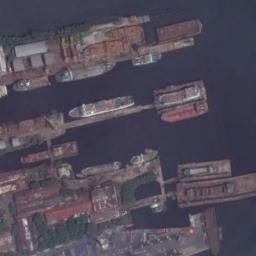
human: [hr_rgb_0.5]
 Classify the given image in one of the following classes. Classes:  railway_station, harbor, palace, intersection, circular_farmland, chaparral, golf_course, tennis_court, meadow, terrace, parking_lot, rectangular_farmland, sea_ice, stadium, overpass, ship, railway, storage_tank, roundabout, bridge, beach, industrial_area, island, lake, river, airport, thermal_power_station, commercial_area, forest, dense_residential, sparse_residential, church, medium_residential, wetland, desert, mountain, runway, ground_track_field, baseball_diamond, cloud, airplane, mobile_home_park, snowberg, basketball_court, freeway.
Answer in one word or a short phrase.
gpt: ship